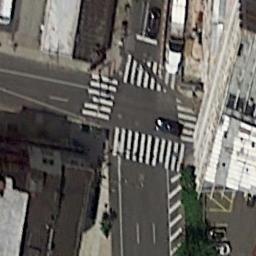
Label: intersection